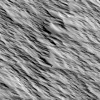
Atmospheric dust classification: not_dusty